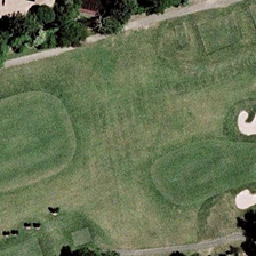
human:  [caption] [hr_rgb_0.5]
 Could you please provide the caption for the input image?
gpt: this meadow with three pitches of irregular shapes sits alongside a straight road and a row of trees .

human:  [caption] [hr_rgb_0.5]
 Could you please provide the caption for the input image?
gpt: There are a building and a car in the row of trees, and one side is a lawn lined with roads and trees.

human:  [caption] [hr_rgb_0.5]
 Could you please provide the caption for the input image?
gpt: the meadow with some circle figures is between two rows of trees .

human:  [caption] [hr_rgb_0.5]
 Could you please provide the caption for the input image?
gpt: On one side of the road is a row of trees with buildings and cars, on the other side is a lawn with paths and trees.

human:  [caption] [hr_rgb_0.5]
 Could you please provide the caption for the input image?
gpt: two lines of green trees are in two sides of a piece of green meadow .